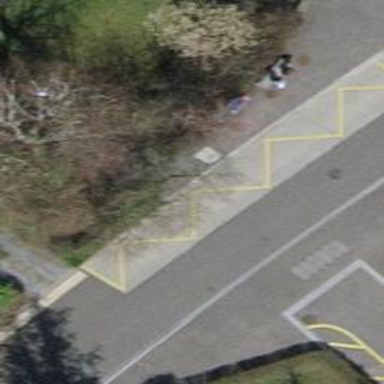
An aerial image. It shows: Bus stop with designated public transport stop position.